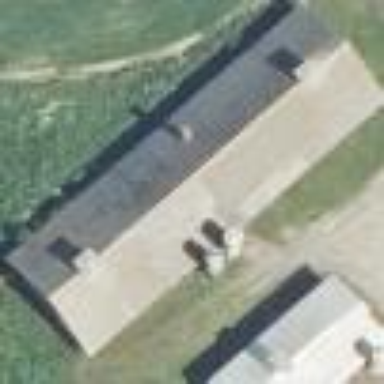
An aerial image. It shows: Farm auxiliary building.